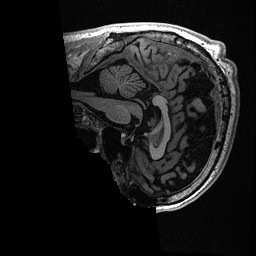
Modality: T1w
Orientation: sagittal
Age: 38
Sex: male
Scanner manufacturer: ge
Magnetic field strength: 3 T
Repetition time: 0.006952 s
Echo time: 0.00292 s